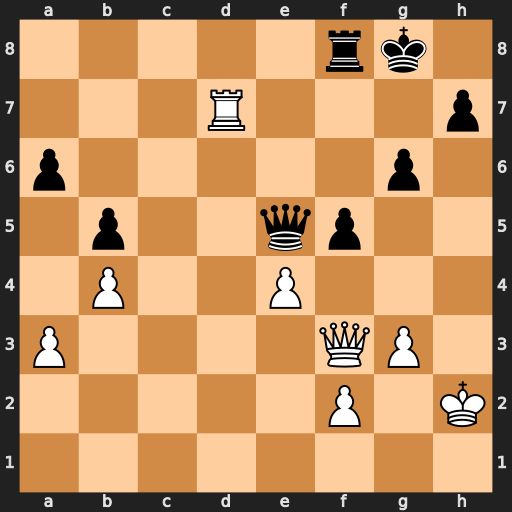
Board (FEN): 5rk1/3R3p/p5p1/1p2qp2/1P2P3/P4QP1/5P1K/8
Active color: w
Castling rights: -
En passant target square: -
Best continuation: Qb3+ Kh8 f4